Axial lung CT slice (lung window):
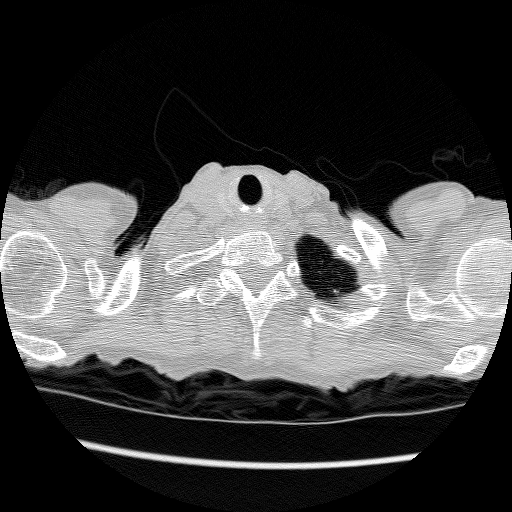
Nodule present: no